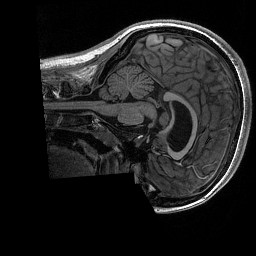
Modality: T1w
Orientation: sagittal
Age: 20
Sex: female
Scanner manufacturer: siemens
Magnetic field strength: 3 T
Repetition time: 2.53 s
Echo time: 0.0033 s